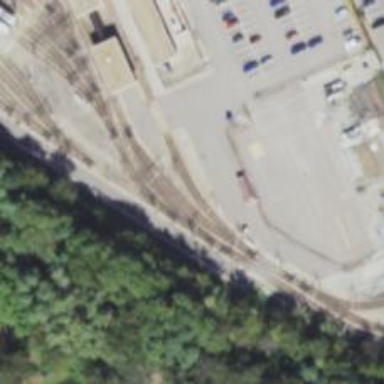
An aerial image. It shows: Light rail yard with electrified contact lines.